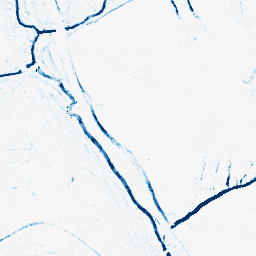
Category: morphological
Decomposition family: morphological_ellipse
Decomposition parameters: operation: closing
width: 5
height: 5
Upsampling method: bicubic_16x
Upsampling parameters: scale: 16
Upsampling scale: 16